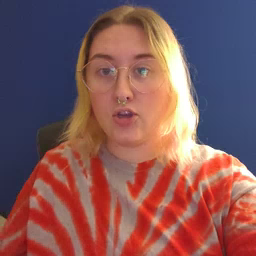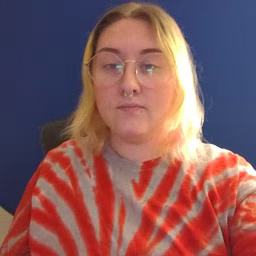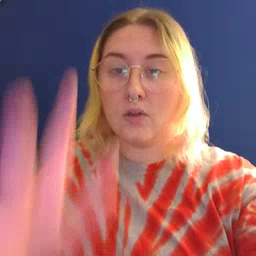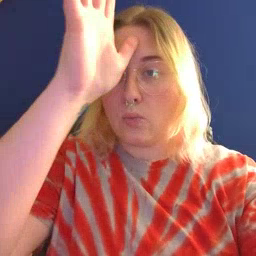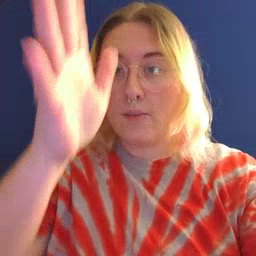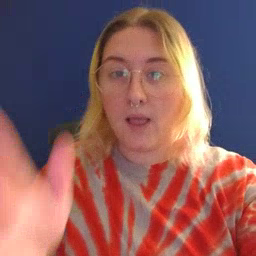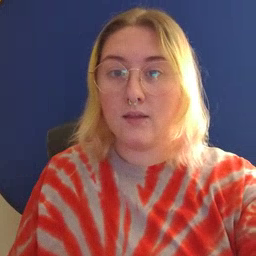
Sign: grandpa